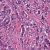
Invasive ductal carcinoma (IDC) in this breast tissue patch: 1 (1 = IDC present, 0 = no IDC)